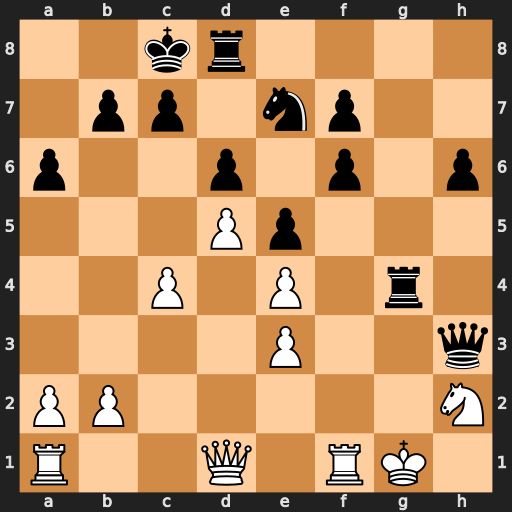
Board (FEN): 2kr4/1pp1np2/p2p1p1p/3Pp3/2P1P1r1/4P2q/PP5N/R2Q1RK1
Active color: w
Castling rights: -
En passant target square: -
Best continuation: Qxg4+ Qxg4+ Nxg4